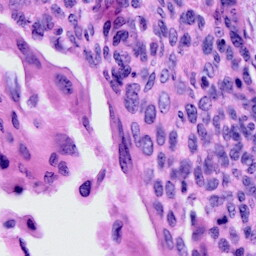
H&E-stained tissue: Cervix